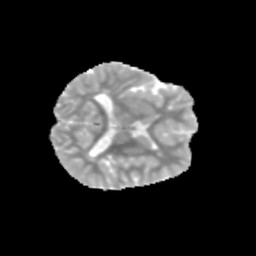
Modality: MD
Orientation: axial
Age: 11
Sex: male
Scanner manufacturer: siemens
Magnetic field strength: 3 T
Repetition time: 3.8 s
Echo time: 0.07 s